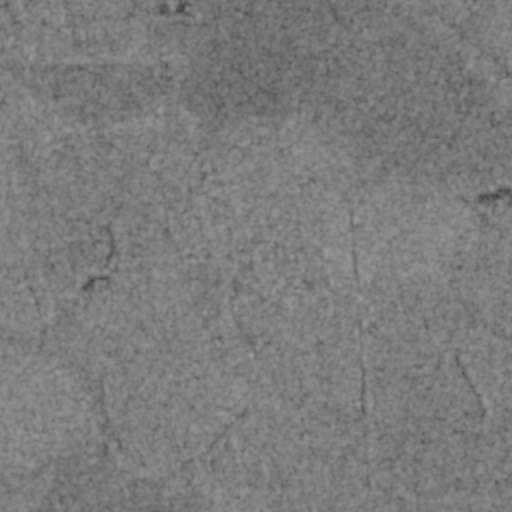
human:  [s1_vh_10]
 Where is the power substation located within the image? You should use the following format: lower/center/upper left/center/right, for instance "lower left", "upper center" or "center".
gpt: The power substation is located in the upper left of the image.
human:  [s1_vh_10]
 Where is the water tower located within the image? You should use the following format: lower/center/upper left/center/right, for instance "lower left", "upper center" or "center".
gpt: The water tower is located in the center of the image.
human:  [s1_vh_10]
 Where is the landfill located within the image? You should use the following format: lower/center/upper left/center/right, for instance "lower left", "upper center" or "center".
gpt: There is no landfill in the image.

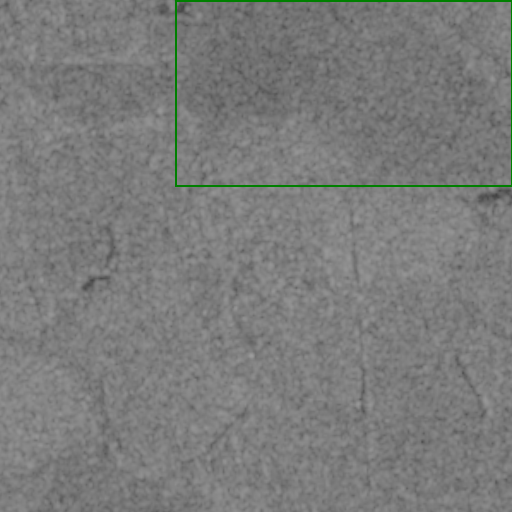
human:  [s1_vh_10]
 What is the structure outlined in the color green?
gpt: The structure outlined in green is a crop field.
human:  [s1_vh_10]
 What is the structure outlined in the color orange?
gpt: There is no orange outline.